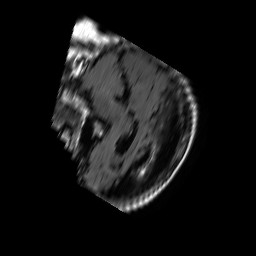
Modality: FLAIR
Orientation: sagittal
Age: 76
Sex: female
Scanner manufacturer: philips
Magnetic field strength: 1.5 T
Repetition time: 6 s
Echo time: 0.12 s